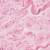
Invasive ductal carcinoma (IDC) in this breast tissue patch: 0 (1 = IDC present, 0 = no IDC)